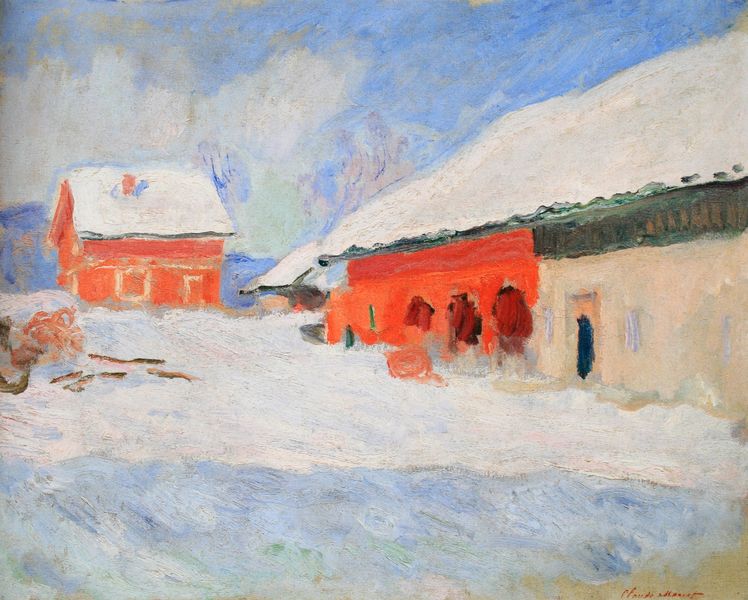
Titel: Die roten Häuser in Bjørnegaard
Künstler: Claude Monet
Standort: Paris
Institution: Musée Marmottan
Schlagwörter: berg, blau, feuer, gemälde, himmel, mann, schatten, weiß, wolken, grün, impressionismus, landschaft, menschen, stadt, braun, fenster, frau, grau, holz, licht, männer, orange, schwarz, straße, tür, dach, gebäude, haus, rot, schnee, weg, wolke, expressionismus, leute, malerei, wand, mensch, signatur, öl, häuser, hügel, kalt, natur, hütte, pastos, rauch, sonne, boden, land, mantel, drei, personen, kamin, schornstein, man, türen, russland, spuren, berge, dorf, dächer, mauer, farbe, bauernhof, hof, hütten, winter, signiert, figuren, pastös, dampf, impressionistisch, monet, bretter, bauer, impression, tusche, scheune, kälte, regenrinne, begr, österreich, bauernhaus, stall, gehöft, siedlung, kühl, grpn, claude, claude monet, winterlandschaft, schlitten, grell, geschoss, dacg, schneehaufen, landchaft, schneedecke, verwaschen, weolken, woljen, caillbotte, scnee, wwinter, rote häuser, geschneit, shweden, scheunne